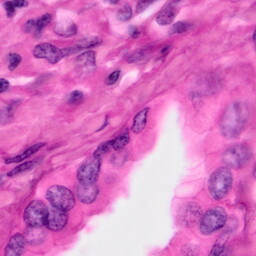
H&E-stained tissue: Pancreatic